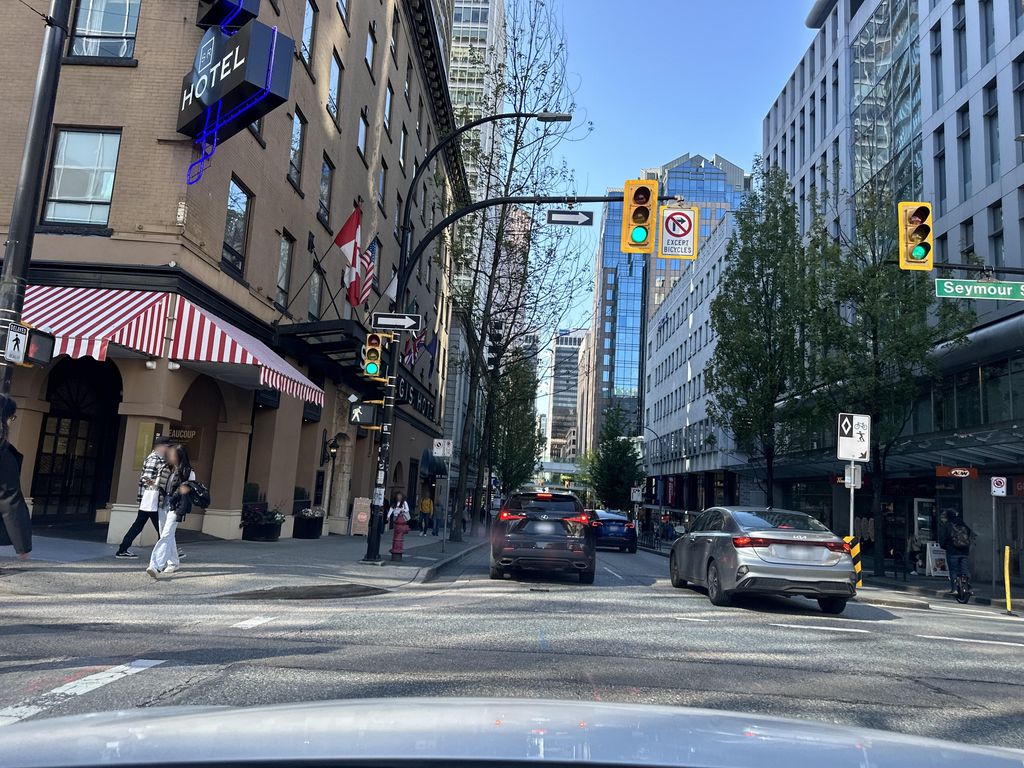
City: vancouver